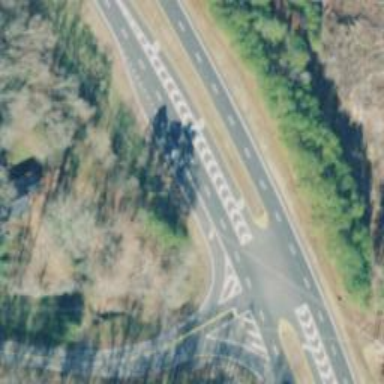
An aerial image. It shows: Asphalt road designated as trunk highway.